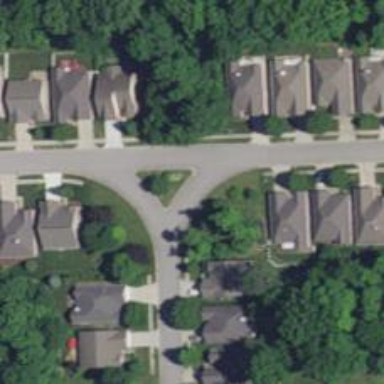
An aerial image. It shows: Residential road.